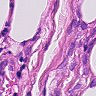
Metastatic tissue present: yes